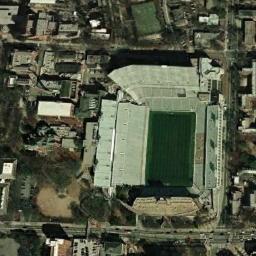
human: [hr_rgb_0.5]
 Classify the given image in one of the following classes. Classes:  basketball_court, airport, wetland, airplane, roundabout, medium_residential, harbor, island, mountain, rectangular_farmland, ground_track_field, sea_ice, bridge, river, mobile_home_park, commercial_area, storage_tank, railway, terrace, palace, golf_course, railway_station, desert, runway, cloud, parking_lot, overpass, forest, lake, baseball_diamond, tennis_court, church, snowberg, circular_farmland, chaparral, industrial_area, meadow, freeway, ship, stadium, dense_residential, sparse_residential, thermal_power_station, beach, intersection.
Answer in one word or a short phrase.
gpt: stadium